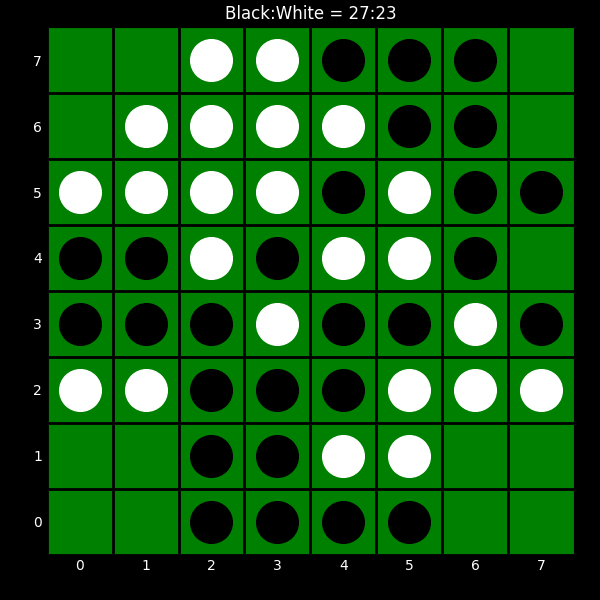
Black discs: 27
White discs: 23